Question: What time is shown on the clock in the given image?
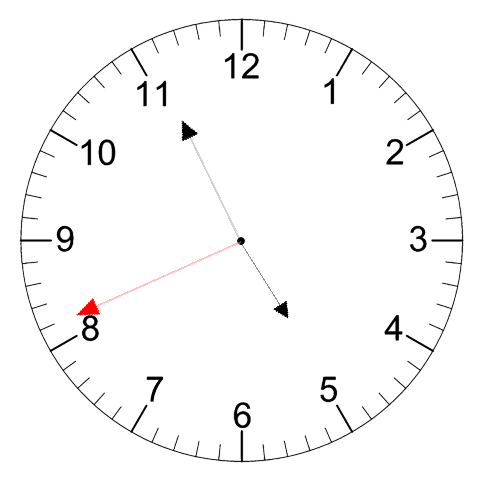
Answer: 04:55:41